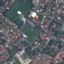
Land use / land cover class: Residential